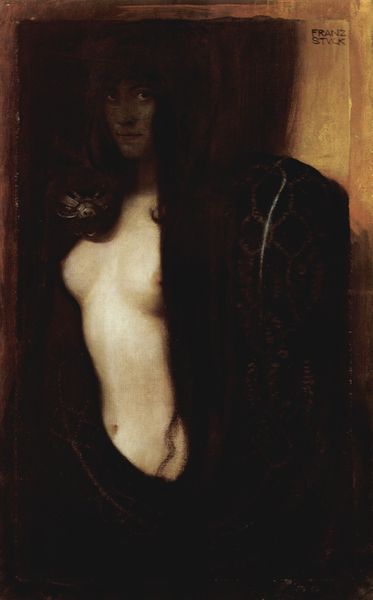
Titel: Die Sünde
Künstler: Franz von Stuck
Standort: München
Institution: Neue Pinakothek
Schlagwörter: akt, dunkel, gemälde, haut, körper, nackt, schatten, umhang, vogel, weiß, gelb, ocker, braun, brust, busen, frau, haar, hell, hintergrund, holz, licht, mund, nase, schwarz, tür, blick, dame, hund, schleier, tier, beige, hochformat, malerei, symbolismus, jacke, augen, gesicht, inkarnat, rahmen, bildnis, portrait, porträt, signatur, öl, gold, haare, lange haare, mantel, kinn, lippen, locken, schön, brüste, düster, russland, formen, sigantur, sepia, ölgemälde, weiblich, finster, stuck, nabel, bauch, nackte, bauchnabel, brustwarze, brustwarzen, oberkörper, klimt, versteckt, fleisch, katze, maske, schönheit, torso, noir, schlange, franz, pupille, kasten, verführung, narbe, sombre, haarsträhne, femme, sünde, ombre, verführerisch, cheveux, peinture, franz stuck, russisch, kratzer, photographie, nue, ratte, jeune, photo, ancien, ttier, longs, baunchnabel, blickfang, die sünde, enigmatique, mystérieux, nu, jugendstil,einsam,wachsam,neugierig, buchnabel, poitrine, neu